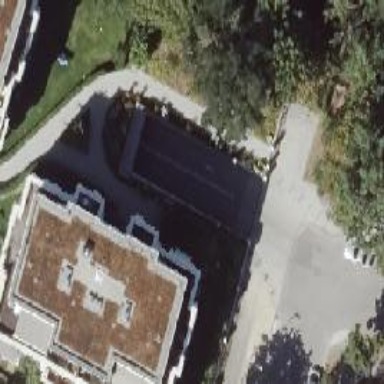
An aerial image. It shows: Parking entrance.